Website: lowes
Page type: customer-info-address
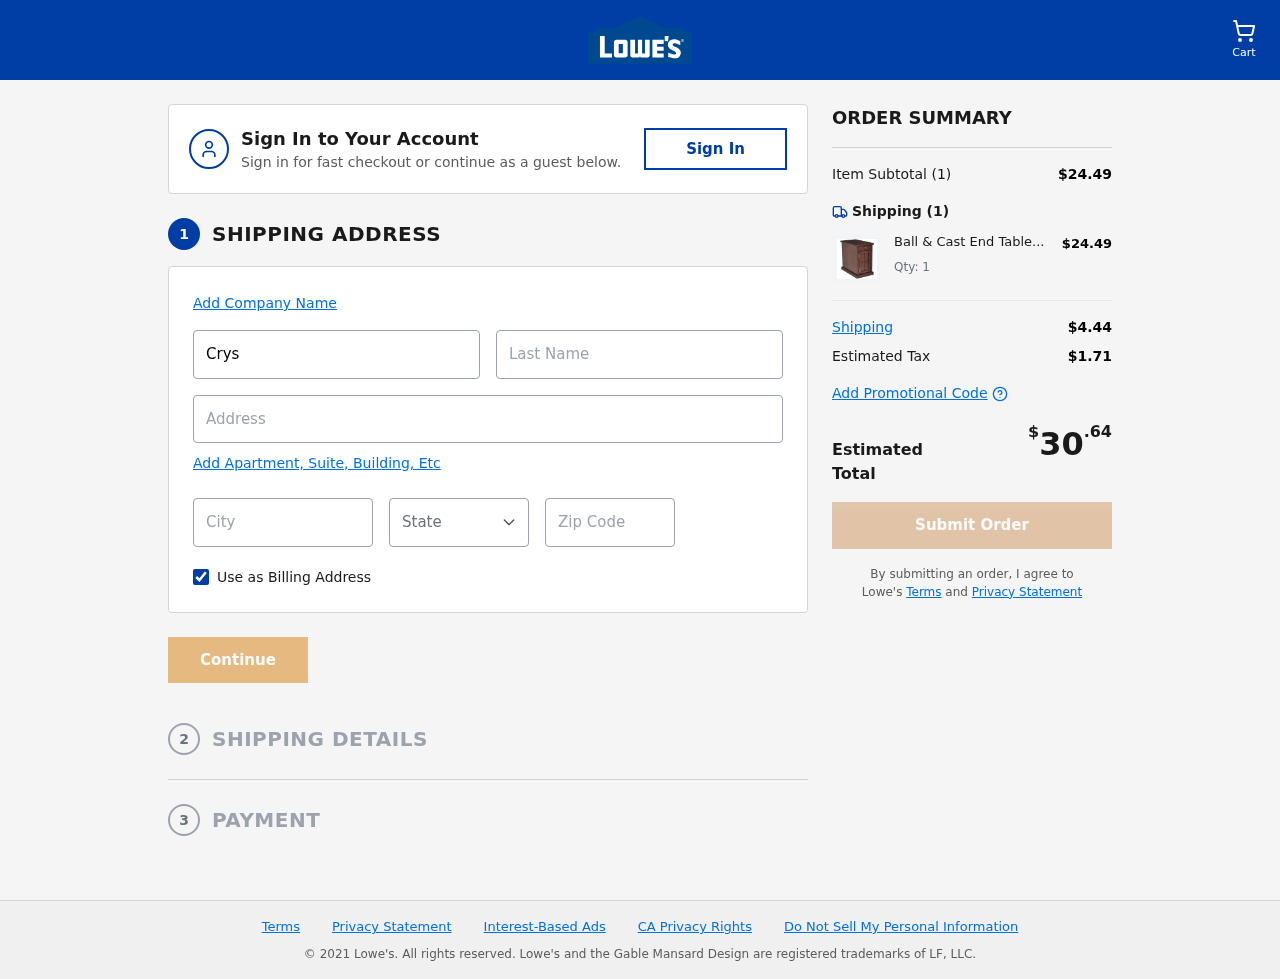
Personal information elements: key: PII_CITY
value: Onealburgh
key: PII_FIRSTNAME
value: Crystal
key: PII_LASTNAME
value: Williams
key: PII_POSTCODE
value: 85100
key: PII_STATE_ABBR
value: CT
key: PII_STREET
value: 76185 Natalie Prairie
Product elements: key: PRODUCT1_NAME
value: Ball & Cast End Table
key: PRODUCT1_PRICE
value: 24.49
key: PRODUCT1_QUANTITY
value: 1
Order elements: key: ORDER_NUM_ITEMS
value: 1
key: ORDER_SUBTOTAL
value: $24.49
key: ORDER_NUM_ITEMS2
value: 1
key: ORDER_SHIPPING_COST
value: $4.44
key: ORDER_TAX
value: $1.71
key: ORDER_TOTAL
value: $30.64